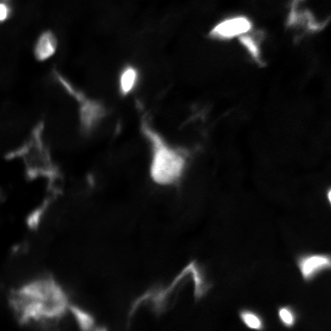
Tissue sample: ovarian
Magnification: 10.0x
Cell type: Smooth muscle cells
Senescence state: senescent